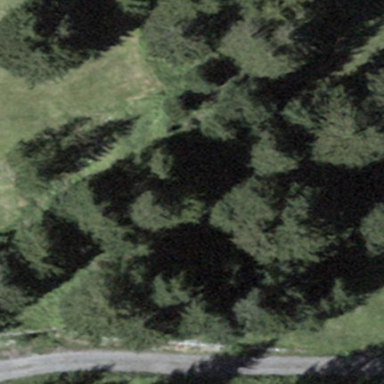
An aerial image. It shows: Forest with mixture of leaf types and cycles.